Field crop: maize
Growth stage: 2
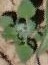
Species: chenopodium